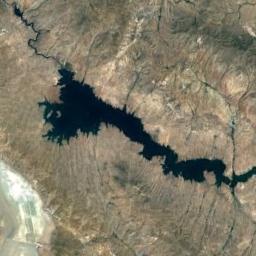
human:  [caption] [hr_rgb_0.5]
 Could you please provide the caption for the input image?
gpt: The lake with a winding bank lies in a wasteland and the water is dark blue .

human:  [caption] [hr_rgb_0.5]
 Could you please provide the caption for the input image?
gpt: The lake in the picture is winding .

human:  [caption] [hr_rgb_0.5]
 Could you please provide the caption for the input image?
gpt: An irregular blue lake on a tan mountain .

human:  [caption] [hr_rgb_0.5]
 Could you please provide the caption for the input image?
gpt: The ground is uneven around the lake .

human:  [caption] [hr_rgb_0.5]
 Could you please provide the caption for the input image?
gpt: There are brown bare land and some rivers around the lake .